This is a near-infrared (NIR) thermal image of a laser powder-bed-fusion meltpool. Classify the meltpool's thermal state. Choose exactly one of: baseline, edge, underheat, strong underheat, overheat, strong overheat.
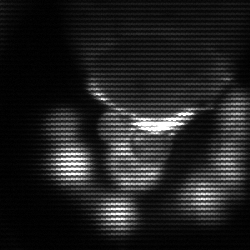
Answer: edge